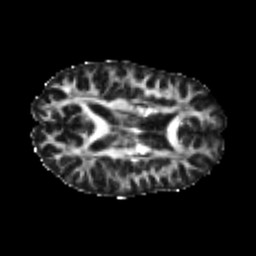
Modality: FA
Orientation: axial
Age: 22
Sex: female
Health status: healthy
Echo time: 0.074 s